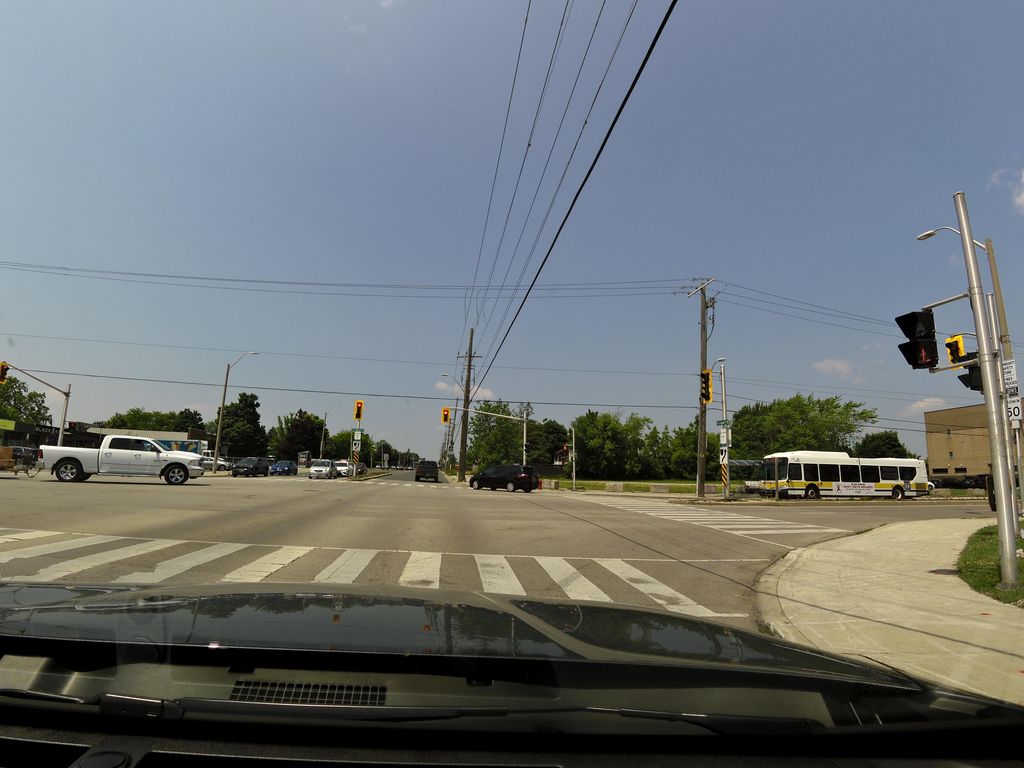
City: hamilton